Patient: sex F, age 36
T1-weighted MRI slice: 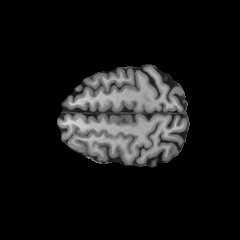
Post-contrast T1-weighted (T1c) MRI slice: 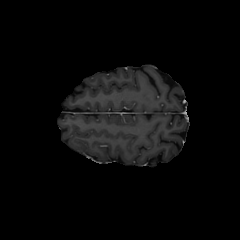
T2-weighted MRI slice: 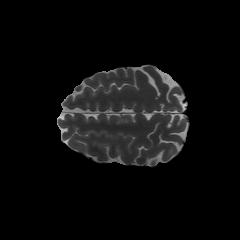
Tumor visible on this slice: yes
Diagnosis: Astrocytoma, IDH-mutant
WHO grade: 2